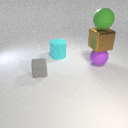
large purple rubber sphere below large brown metal cube